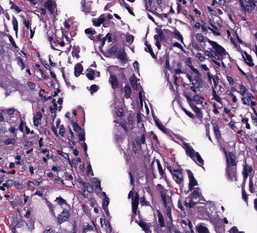
Tumor epithelial tissue: no
Tumor-associated stroma tissue: yes
Normal tissue: no